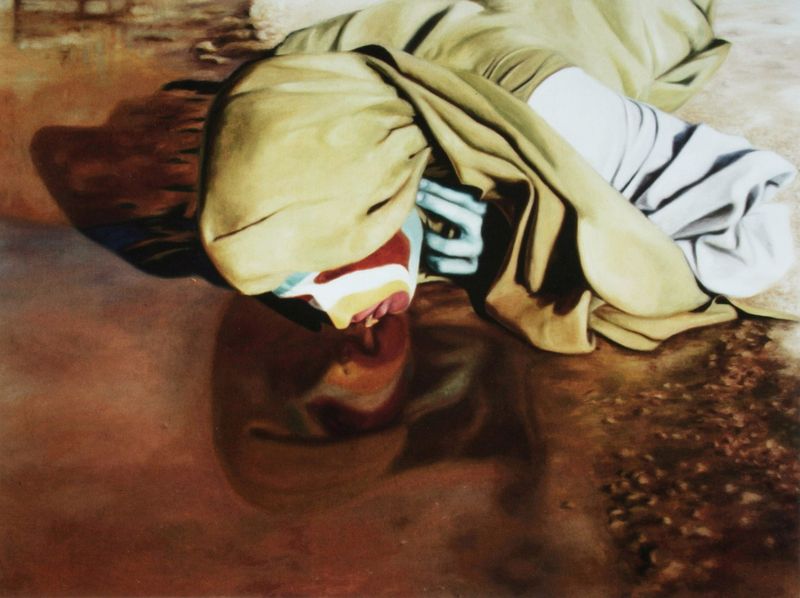
Titel: Im Schlamm
Künstler: Antje Majewski
Standort: Berlin
Institution: Privatsammlung
Schlagwörter: blau, hand, himmel, mann, wasser, weiß, wolken, bäume, grün, ocker, see, ufer, braun, bunt, finger, frau, nase, orange, rot, tuch, beige, trinken, falten, gesicht, steine, hände, spiegel, erde, spiegelung, gewässer, kind, schminke, skulptur, farbig, pfütze, wellen, liegen, spiegelbild, abstrakt, farben, wüste, kopftuch, oase, fotorealismus, maske, kiesel, clown, zunge, bemalung, turban, wasserspiegel, harlekin